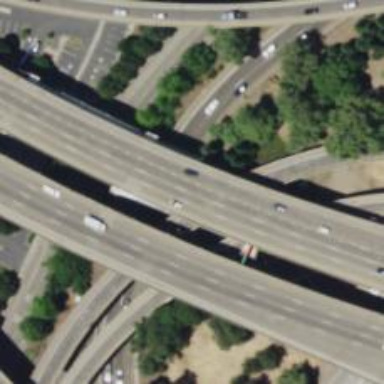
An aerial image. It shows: Viaduct bridge over motorway.